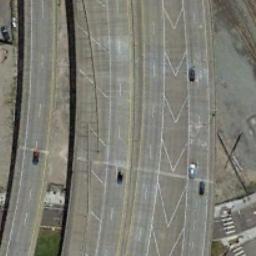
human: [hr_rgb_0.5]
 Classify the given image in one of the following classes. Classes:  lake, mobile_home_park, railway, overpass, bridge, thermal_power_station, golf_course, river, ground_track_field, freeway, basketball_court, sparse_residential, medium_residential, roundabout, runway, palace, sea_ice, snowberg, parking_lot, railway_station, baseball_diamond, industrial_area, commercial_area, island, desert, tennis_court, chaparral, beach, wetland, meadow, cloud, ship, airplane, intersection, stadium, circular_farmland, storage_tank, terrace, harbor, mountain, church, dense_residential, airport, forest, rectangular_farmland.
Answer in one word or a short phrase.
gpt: freeway